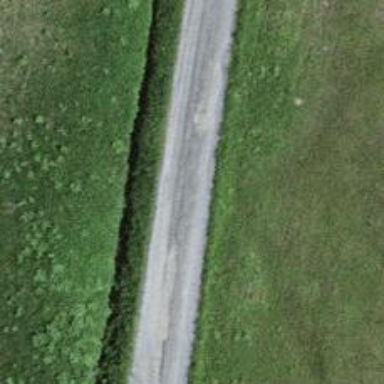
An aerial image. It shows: Pebblestone track with grade2 tracktype.